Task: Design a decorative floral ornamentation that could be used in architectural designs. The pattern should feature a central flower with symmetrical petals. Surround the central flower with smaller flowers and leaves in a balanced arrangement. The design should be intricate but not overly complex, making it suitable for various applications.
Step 1817:
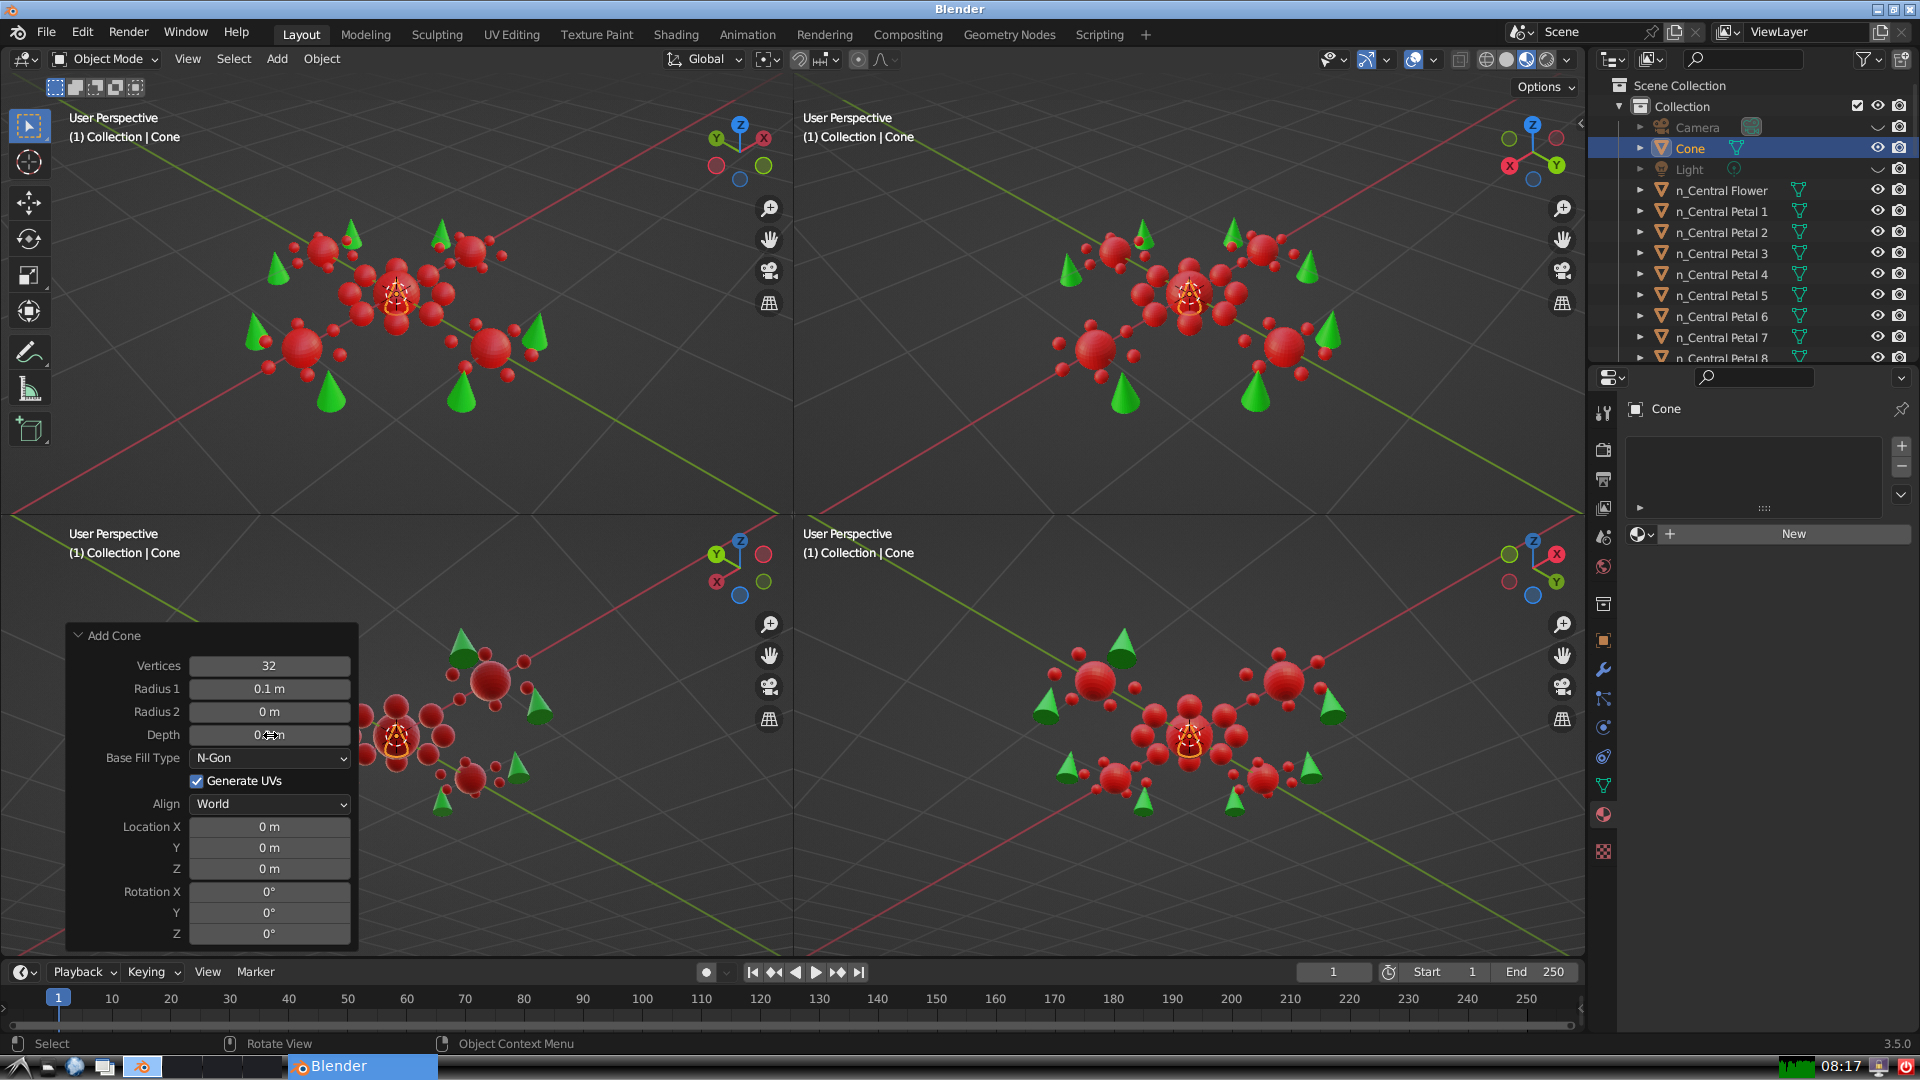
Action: {"mouse_move": [270, 827]}